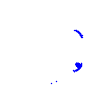
Particle: proton